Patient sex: F
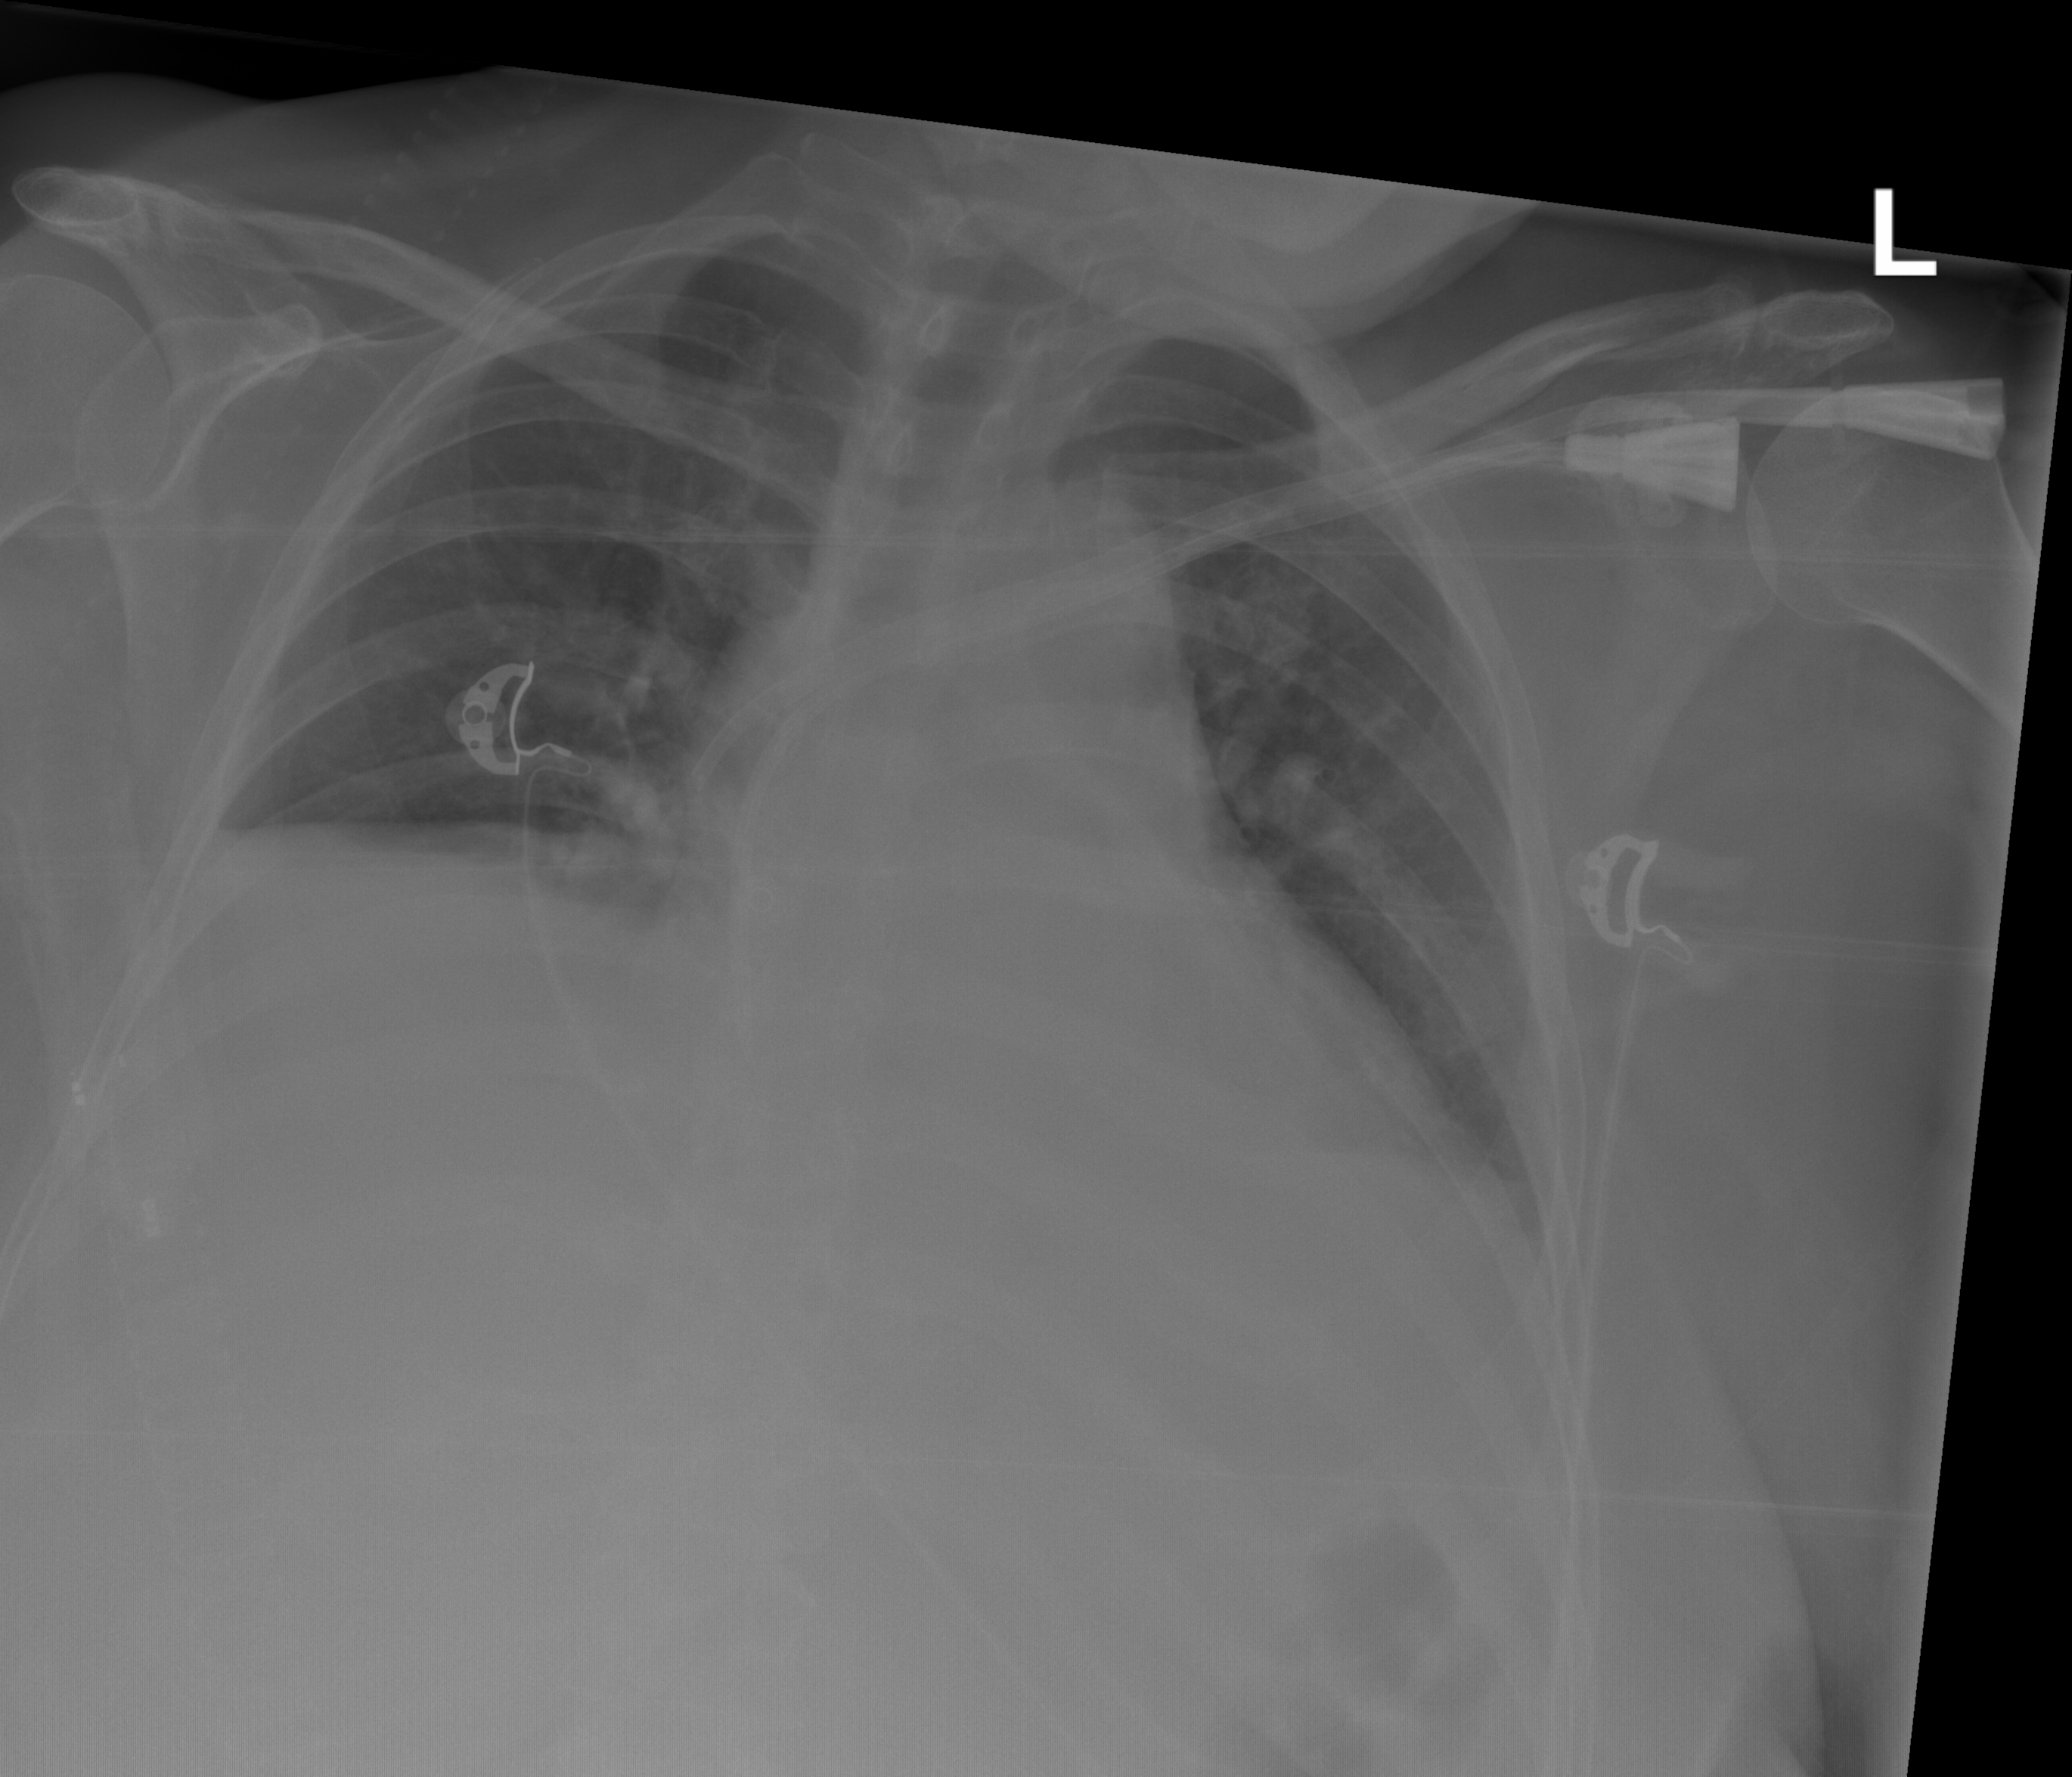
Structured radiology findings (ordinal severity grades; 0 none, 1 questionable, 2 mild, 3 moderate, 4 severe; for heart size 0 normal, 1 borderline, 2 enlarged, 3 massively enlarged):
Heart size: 1
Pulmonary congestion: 0
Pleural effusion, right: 2
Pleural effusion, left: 2
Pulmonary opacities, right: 0
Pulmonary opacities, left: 0
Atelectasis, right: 2
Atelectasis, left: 0